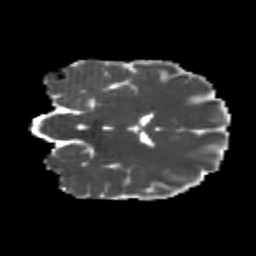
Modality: MD
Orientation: coronal
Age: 20
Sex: female
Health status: healthy
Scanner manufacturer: philips
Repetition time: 7.386 s
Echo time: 0.08599 s